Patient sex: M
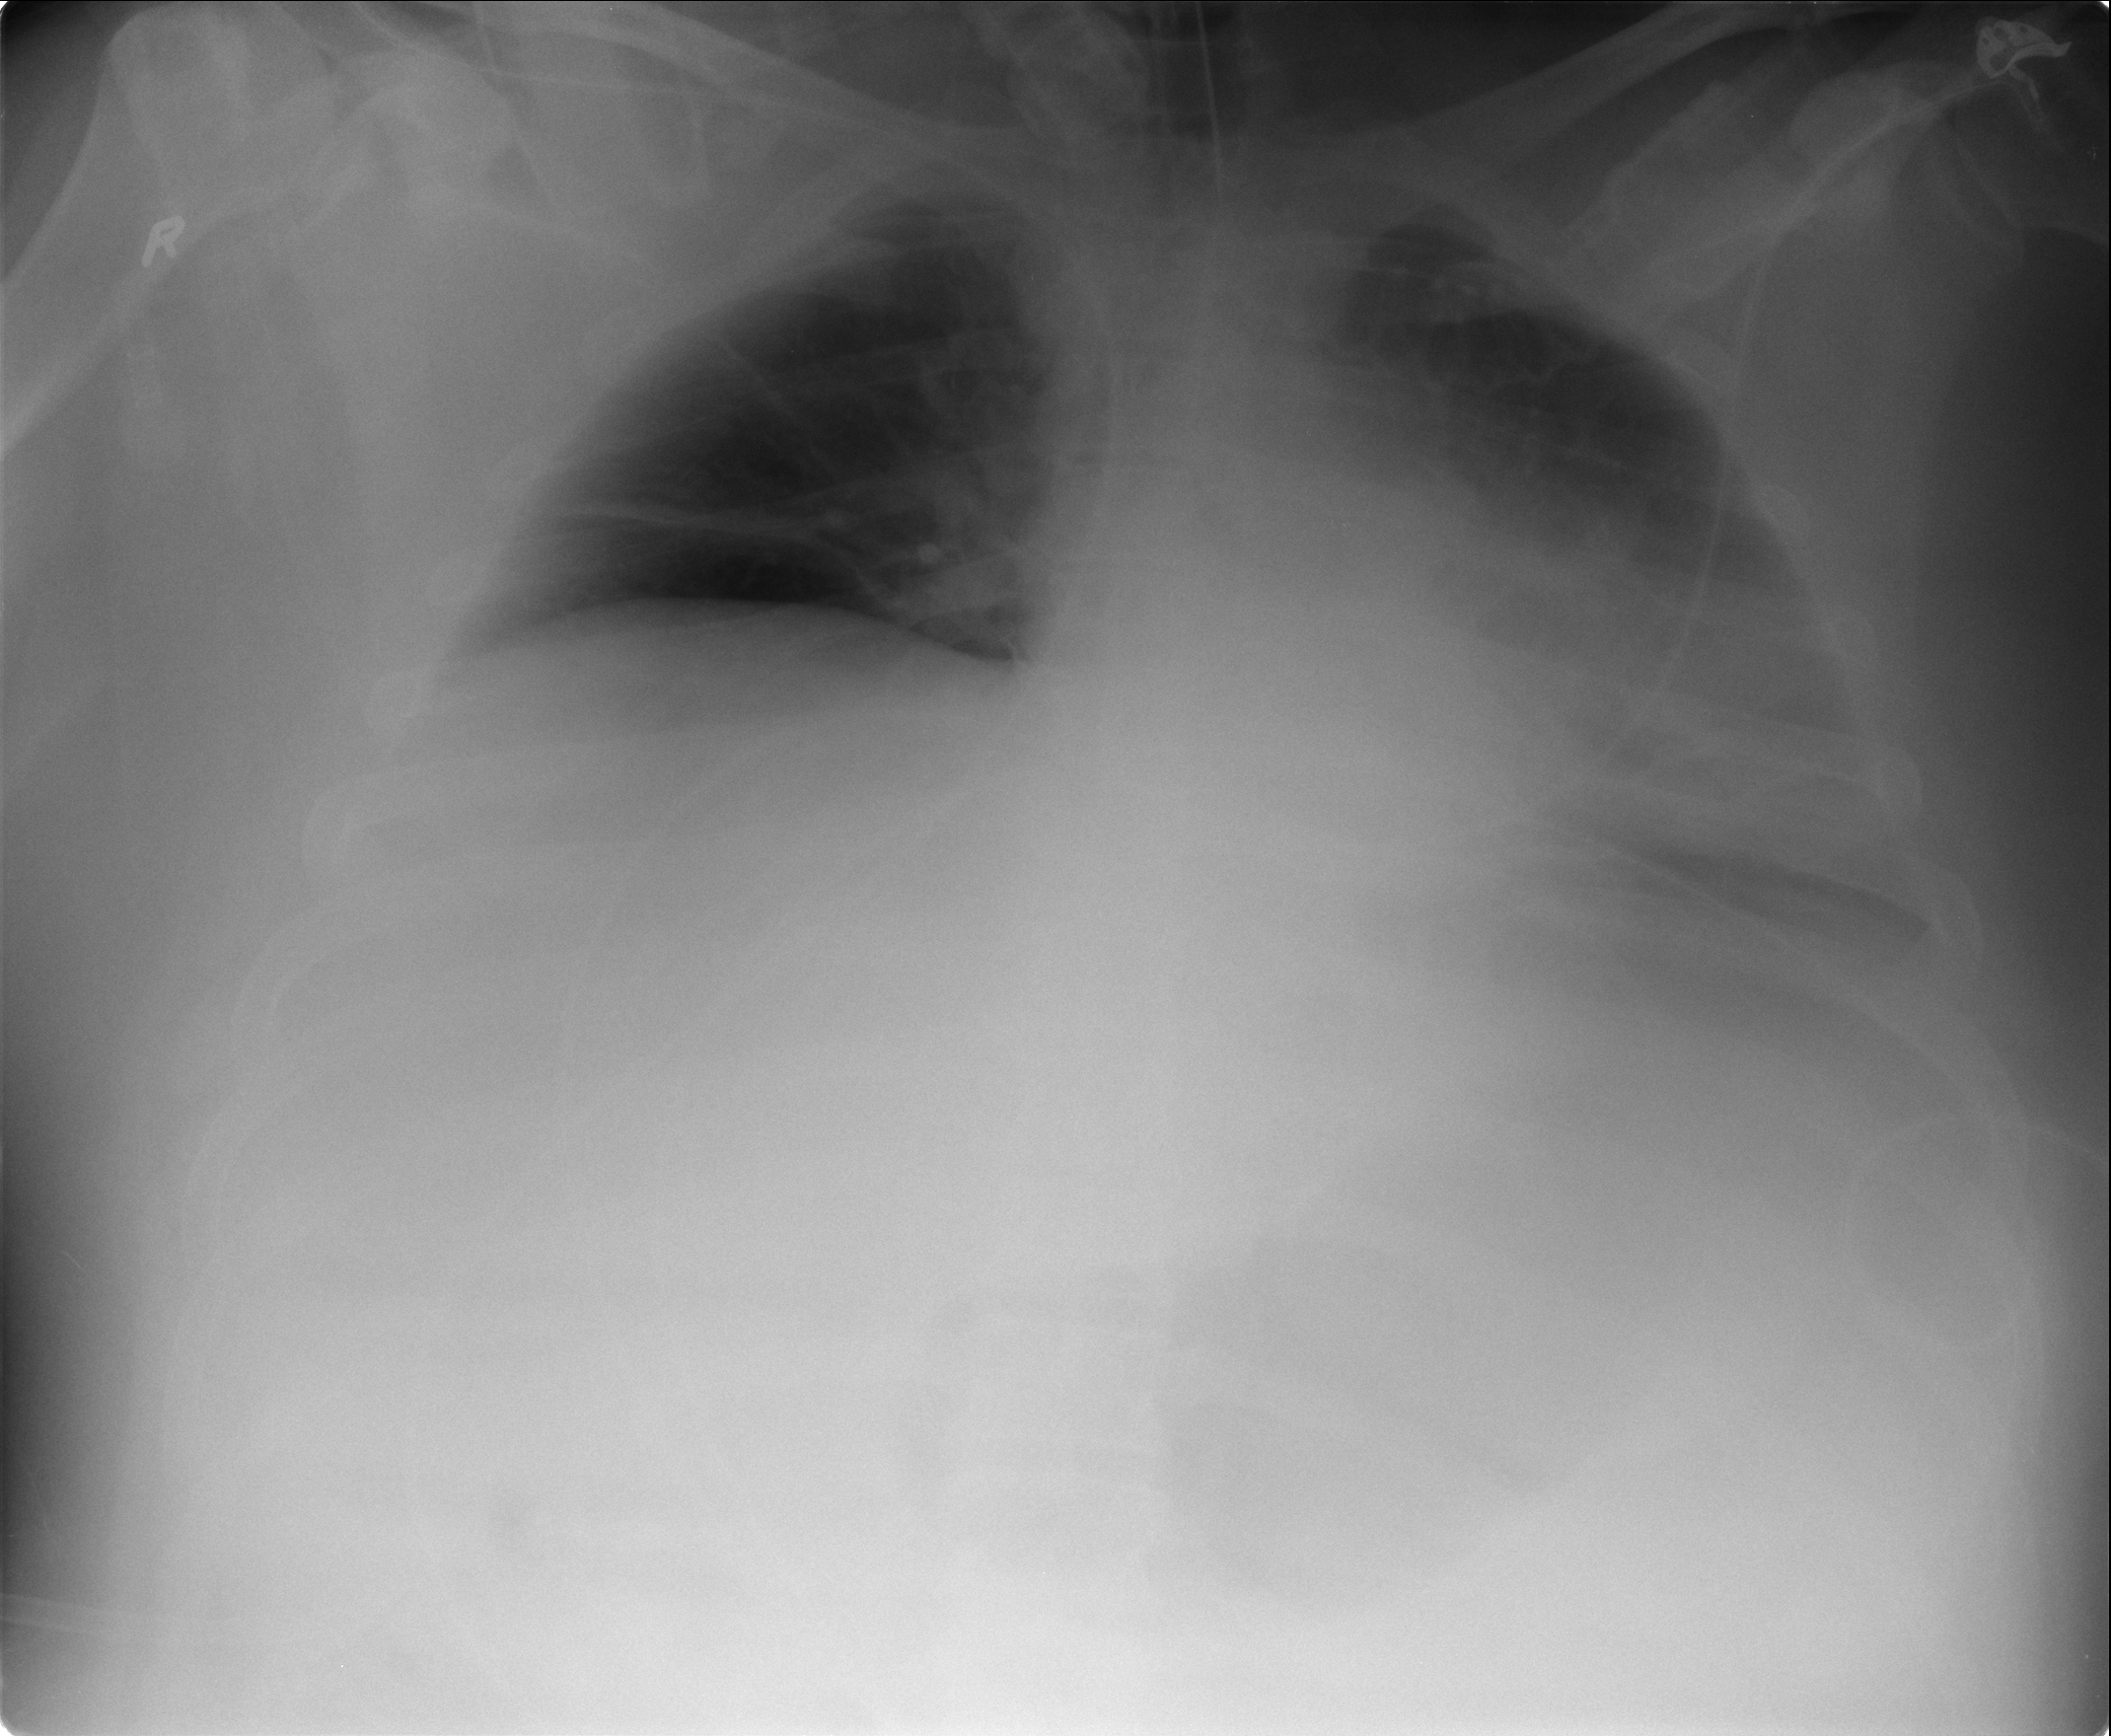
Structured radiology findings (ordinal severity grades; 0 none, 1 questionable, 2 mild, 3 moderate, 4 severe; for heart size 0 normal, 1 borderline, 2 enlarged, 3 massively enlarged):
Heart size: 0
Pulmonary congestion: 2
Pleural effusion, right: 0
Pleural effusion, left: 3
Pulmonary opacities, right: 0
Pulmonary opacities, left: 1
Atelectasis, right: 0
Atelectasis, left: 3